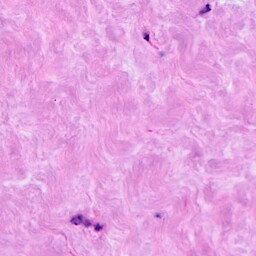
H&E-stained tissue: Breast